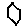
Label: hexagon